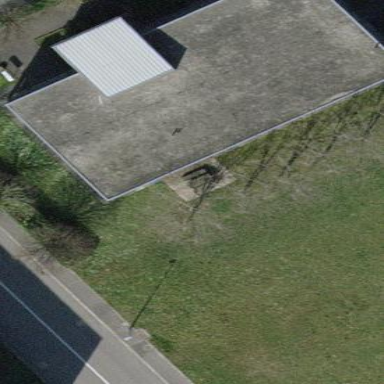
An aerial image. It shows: Office building.